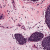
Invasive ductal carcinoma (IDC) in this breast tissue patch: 0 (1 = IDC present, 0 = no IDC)